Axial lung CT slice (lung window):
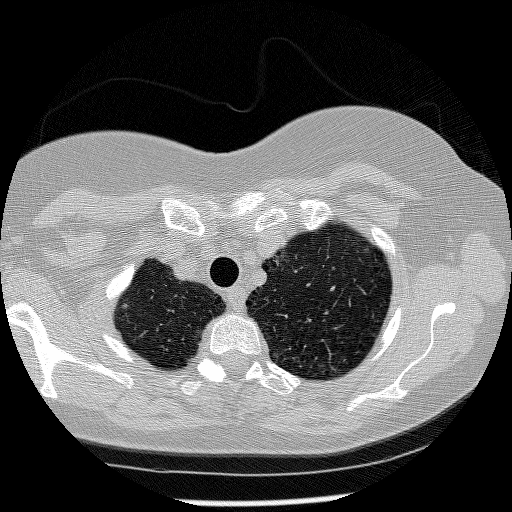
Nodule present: yes
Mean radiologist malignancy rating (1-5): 2